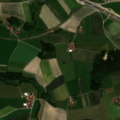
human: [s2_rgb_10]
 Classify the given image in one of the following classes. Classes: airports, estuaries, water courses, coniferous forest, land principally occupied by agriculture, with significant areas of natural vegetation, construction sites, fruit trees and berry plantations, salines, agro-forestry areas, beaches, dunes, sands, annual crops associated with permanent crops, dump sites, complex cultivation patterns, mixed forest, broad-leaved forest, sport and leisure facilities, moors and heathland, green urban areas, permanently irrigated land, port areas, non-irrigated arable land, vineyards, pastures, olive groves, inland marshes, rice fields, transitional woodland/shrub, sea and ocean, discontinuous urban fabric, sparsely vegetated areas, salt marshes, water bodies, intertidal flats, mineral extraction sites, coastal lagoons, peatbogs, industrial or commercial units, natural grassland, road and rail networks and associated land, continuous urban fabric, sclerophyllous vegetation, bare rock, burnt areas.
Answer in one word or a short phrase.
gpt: non-irrigated arable land, pastures, complex cultivation patterns, land principally occupied by agriculture, with significant areas of natural vegetation